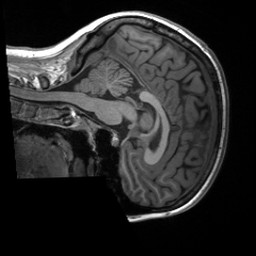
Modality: T1w
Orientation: sagittal
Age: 21
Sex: female
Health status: healthy
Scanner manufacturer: siemens
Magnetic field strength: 3 T
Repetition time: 2 s
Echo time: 0.00232 s